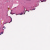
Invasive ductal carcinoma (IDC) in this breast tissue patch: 0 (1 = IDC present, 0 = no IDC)